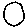
Label: circle